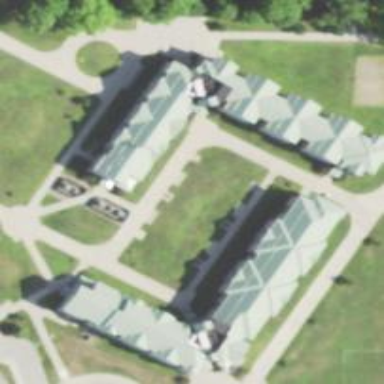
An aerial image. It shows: Dormitory building.